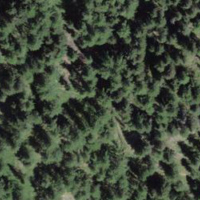
EUNIS habitat code: 43
Species observed at this site:
Ajuga pyramidalis